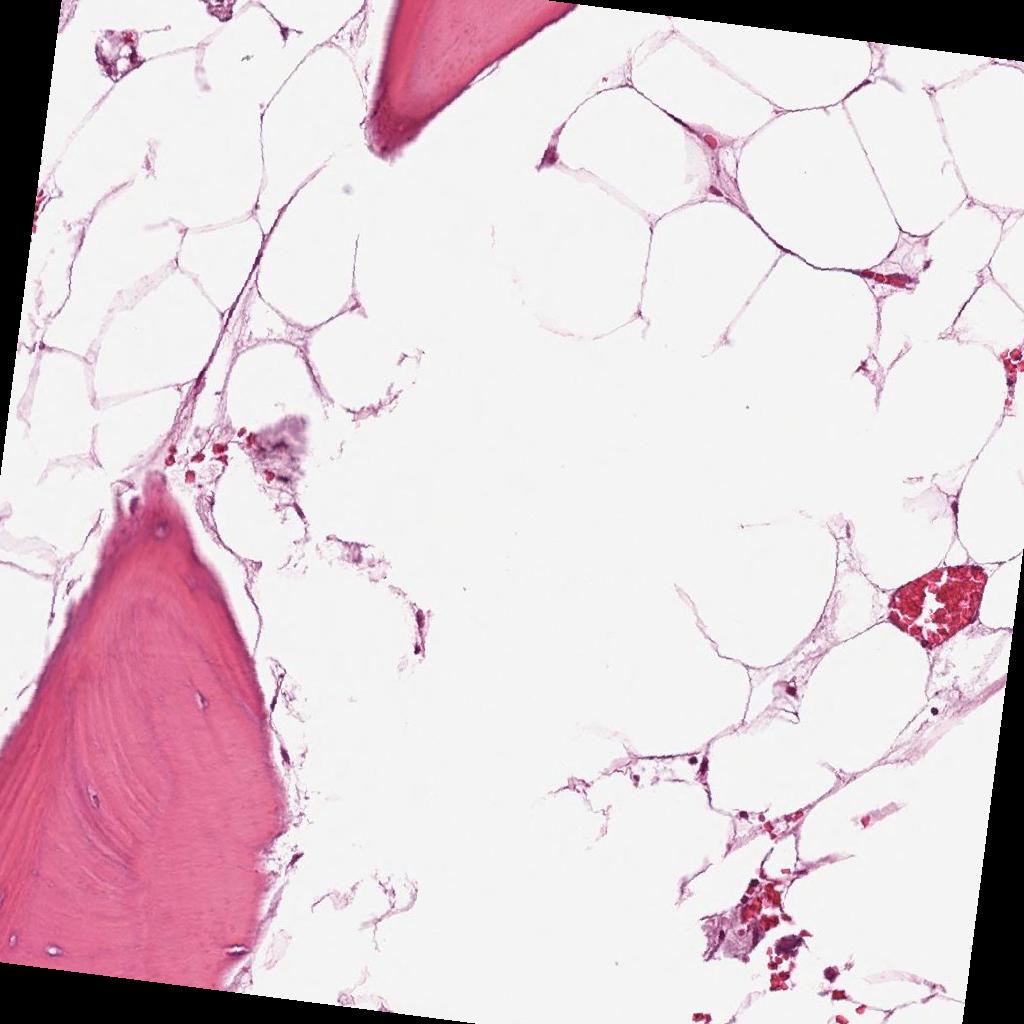
Label: Non-Tumor